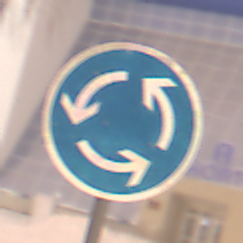
Verkehrszeichen: Kreisverkehr
Umgebung: Outdoor, Urban
Tageszeit: Night
Wetter: Overcast
Licht: Artificial
Jahreszeit: Winter
Kontrast: MediumContrast